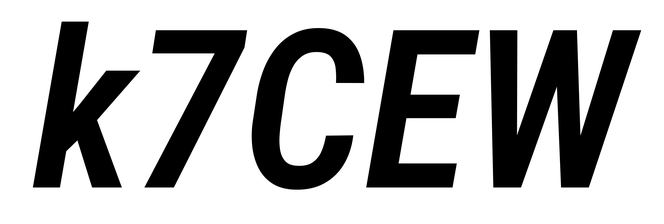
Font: Roboto-Italic_Condensed_SemiBold_Italic